Field crop: maize
Growth stage: 2
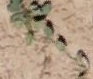
Species: convolvulus